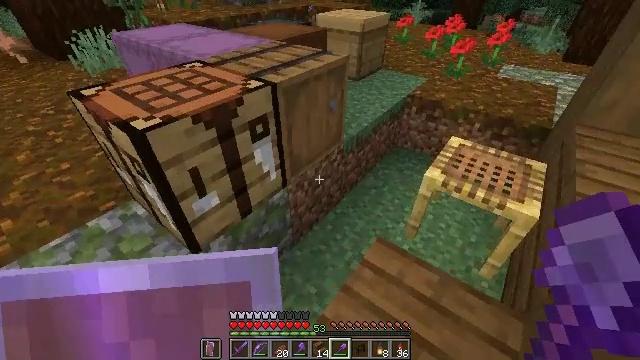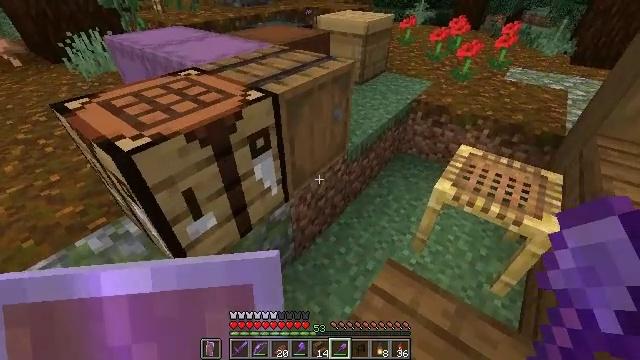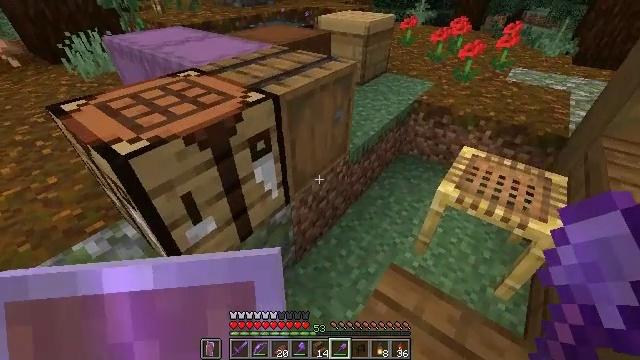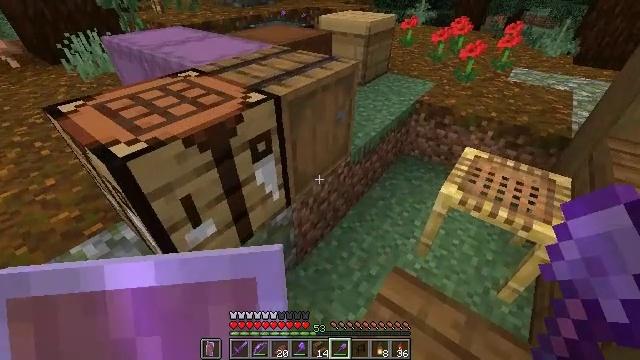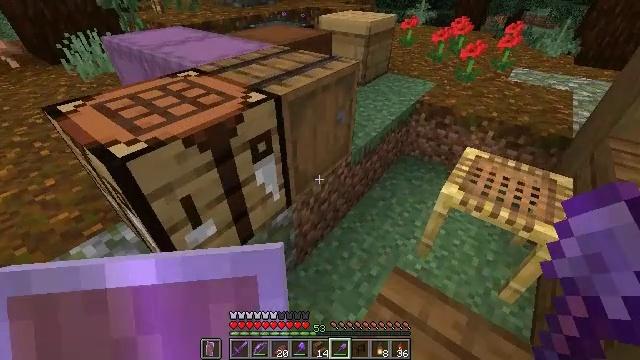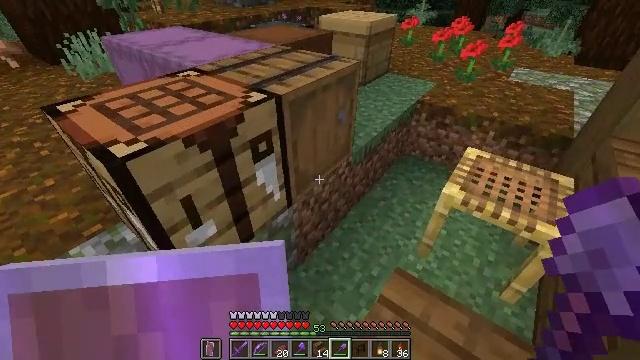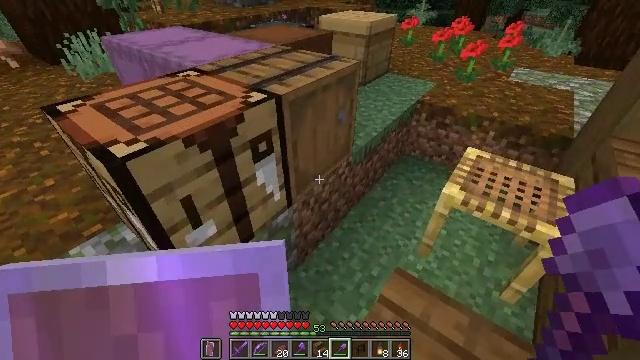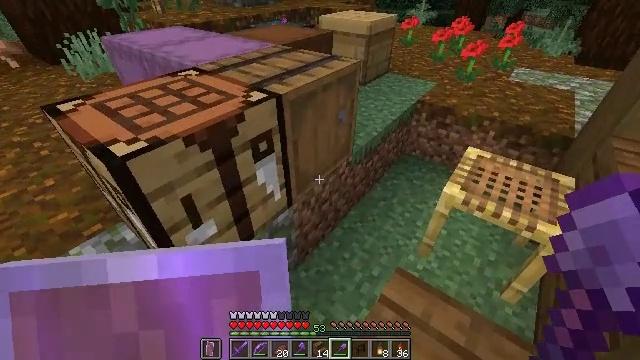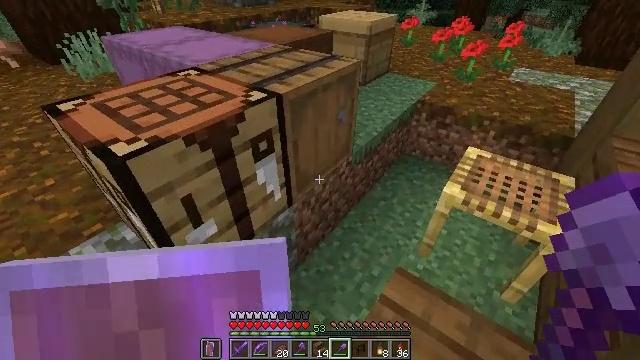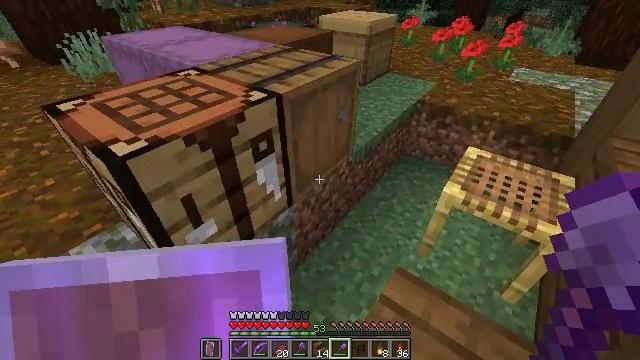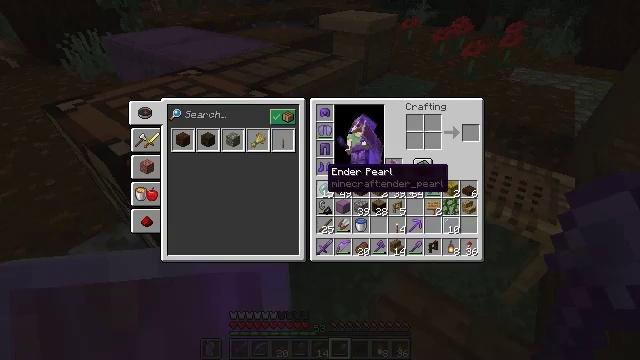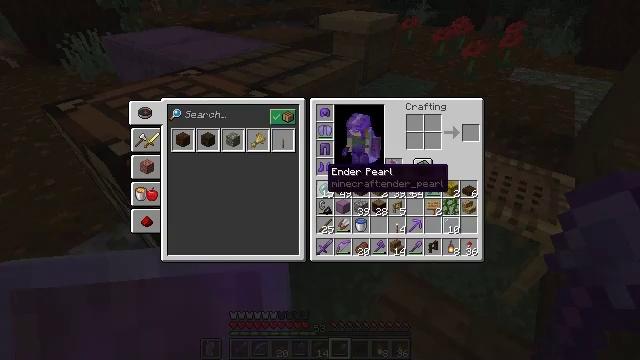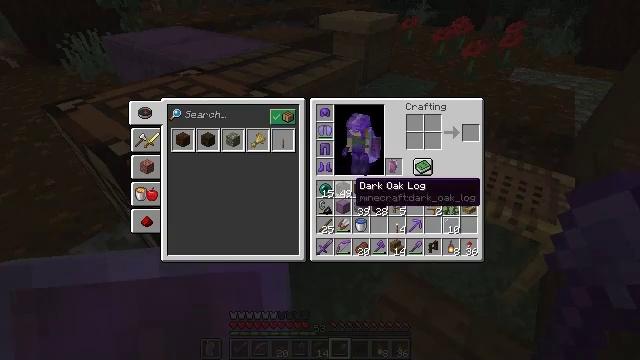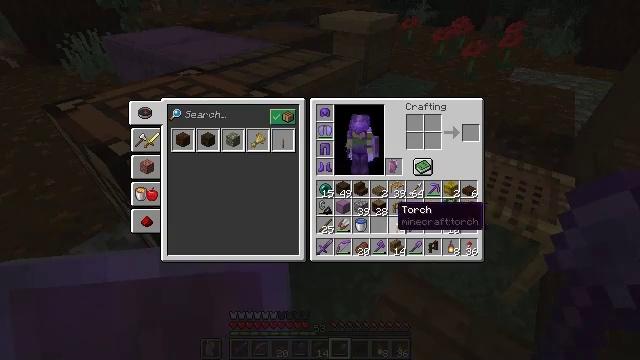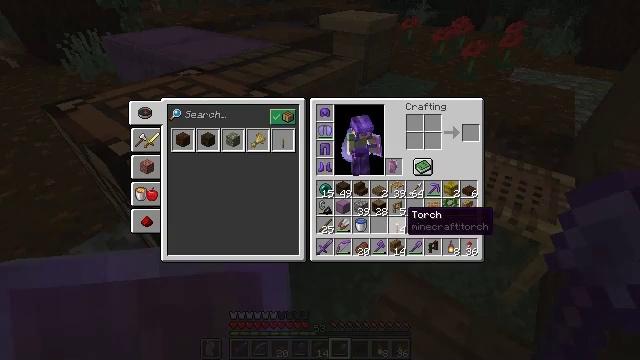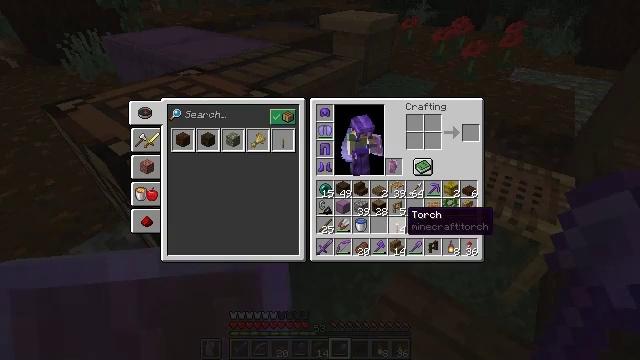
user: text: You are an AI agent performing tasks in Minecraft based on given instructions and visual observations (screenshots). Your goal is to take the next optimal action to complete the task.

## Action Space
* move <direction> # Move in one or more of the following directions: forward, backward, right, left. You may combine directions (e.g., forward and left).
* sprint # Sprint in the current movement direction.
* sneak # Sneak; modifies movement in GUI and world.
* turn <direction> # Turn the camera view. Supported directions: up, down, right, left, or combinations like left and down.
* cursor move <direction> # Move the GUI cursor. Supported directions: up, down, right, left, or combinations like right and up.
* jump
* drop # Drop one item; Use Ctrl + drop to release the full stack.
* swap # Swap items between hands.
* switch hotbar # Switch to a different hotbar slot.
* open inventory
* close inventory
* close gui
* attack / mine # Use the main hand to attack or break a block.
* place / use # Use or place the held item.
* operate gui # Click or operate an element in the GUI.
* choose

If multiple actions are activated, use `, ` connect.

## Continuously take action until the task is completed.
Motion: motion action
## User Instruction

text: Disassemble the campfire for reuse.
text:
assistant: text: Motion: no_op
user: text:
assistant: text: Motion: no_op
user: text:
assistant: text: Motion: no_op
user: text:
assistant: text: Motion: no_op
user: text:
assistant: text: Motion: no_op
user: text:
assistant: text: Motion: no_op
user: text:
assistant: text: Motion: no_op
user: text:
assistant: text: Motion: no_op
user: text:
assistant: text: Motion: no_op
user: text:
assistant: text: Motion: open inventory
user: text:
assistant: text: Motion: open inventory
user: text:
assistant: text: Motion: turn right and down, open inventory
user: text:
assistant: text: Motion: turn right and down
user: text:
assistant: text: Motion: turn right
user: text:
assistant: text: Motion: no_op
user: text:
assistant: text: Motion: no_op
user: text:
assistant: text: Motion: no_op
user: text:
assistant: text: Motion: sneak
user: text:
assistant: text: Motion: sneak
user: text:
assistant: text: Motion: sneak, turn down
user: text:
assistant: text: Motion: sneak, turn down
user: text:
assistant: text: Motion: sneak
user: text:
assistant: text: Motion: sneak
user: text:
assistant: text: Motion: sneak
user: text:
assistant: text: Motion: sneak
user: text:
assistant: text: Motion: sneak
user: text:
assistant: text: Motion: sneak, attack / mine
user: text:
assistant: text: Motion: sneak, attack / mine
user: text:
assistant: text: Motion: sneak
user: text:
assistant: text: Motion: no_op